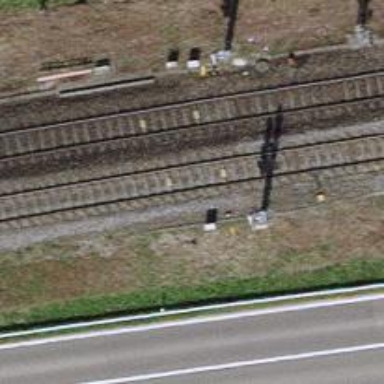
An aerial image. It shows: Railway signal.